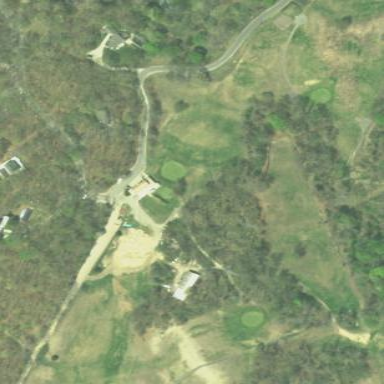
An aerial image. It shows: Golf course surrounded by greenery.